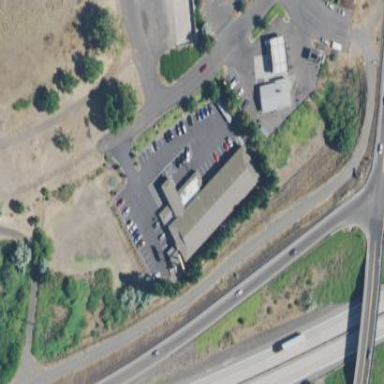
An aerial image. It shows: Building that is motel.